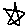
Label: star